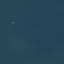
Label: SeaLake